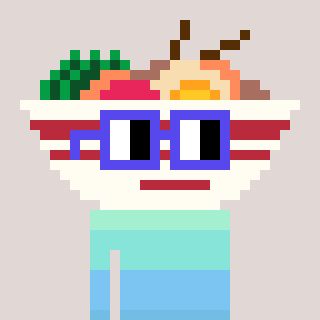
a pixel art character with square blue glasses, a noodles-shaped head and a hotbrown-colored body on a warm background